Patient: sex F, age 71
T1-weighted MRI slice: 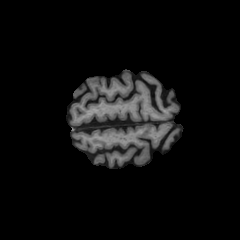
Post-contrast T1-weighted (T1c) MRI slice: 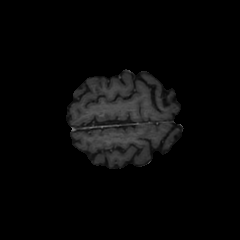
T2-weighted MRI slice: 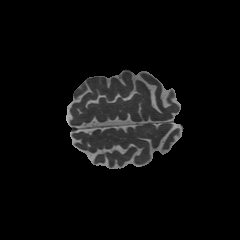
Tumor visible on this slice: no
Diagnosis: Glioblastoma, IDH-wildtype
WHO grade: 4